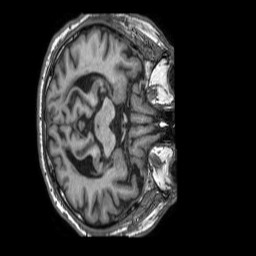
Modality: T1w
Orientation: axial
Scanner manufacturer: philips
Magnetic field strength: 1.5 T
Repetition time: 0.007078 s
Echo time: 0.003197 s